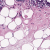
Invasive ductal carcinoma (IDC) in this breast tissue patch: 0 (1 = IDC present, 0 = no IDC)